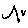
Label: zigzag